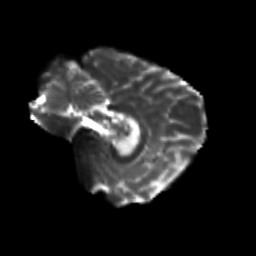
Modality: T2w
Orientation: sagittal
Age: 25
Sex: female
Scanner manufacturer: siemens
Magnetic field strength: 3 T
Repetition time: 3.5 s
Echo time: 0.113 s